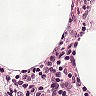
Metastatic tissue present: no